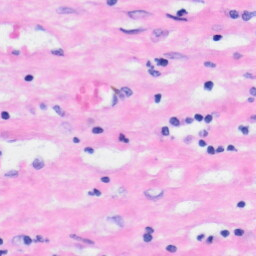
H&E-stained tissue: Liver